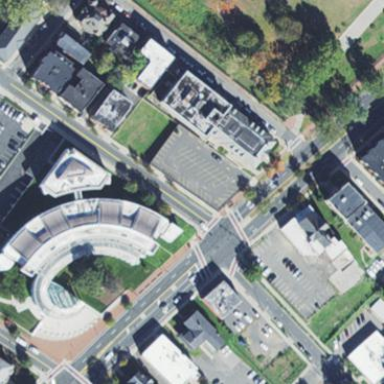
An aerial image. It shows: Courthouse building.